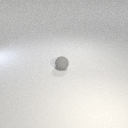
small gray rubber sphere